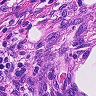
Metastatic tissue present: yes